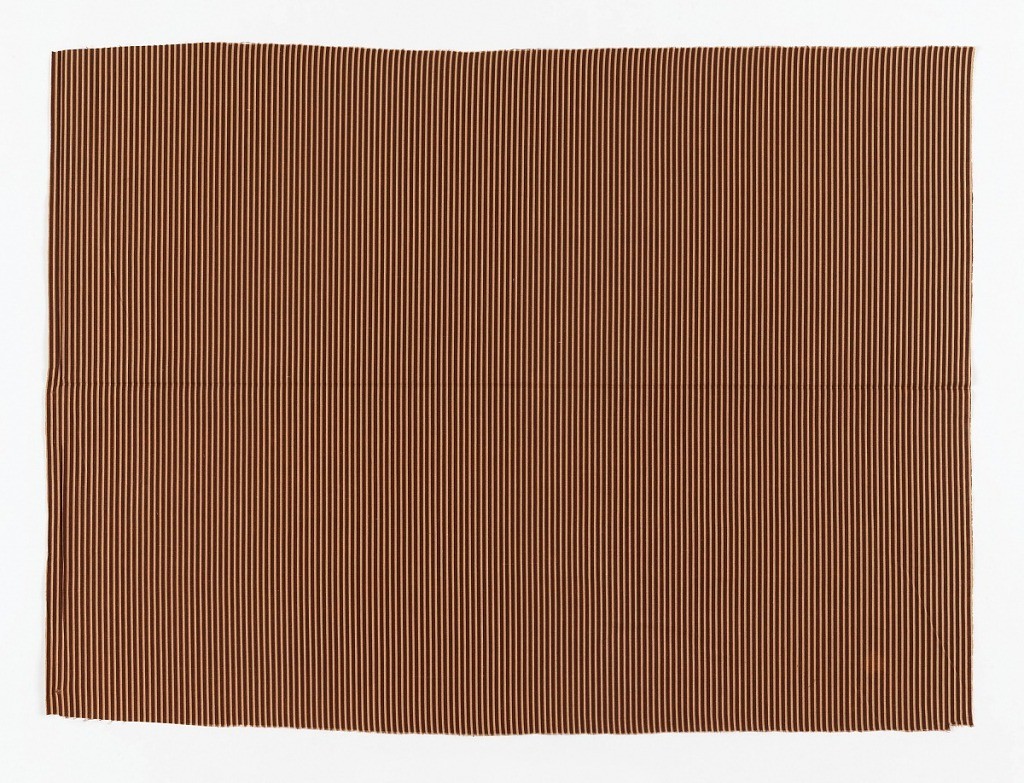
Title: Textile
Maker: Merrimack Manufacturing Company, American, founded 1822
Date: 1870–80
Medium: cotton Technique: roller printed on plain weave
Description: Brown and red narrow stripes on a tan ground.